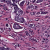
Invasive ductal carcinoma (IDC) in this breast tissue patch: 1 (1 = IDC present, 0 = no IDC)